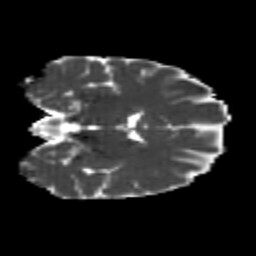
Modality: MD
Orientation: coronal
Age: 24
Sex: female
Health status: healthy
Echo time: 0.074 s